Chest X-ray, PA view. Patient: 37 years old, sex F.
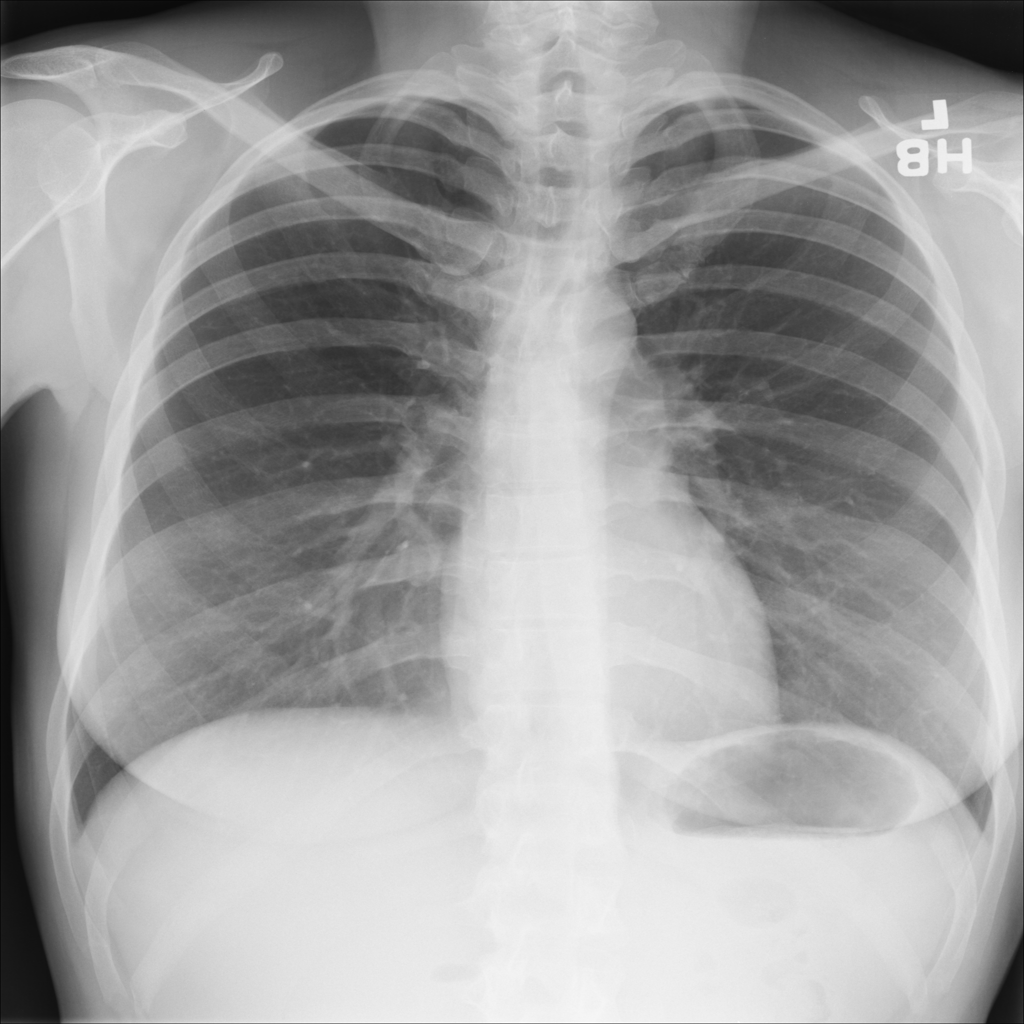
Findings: No Finding